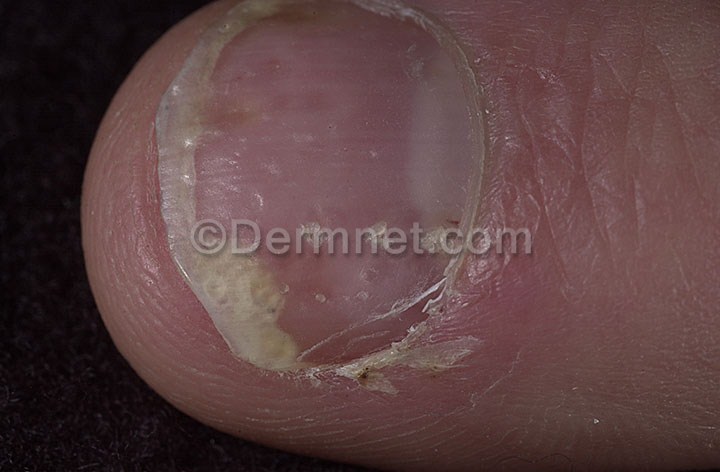
Disease: Nail Fungus and other Nail Disease